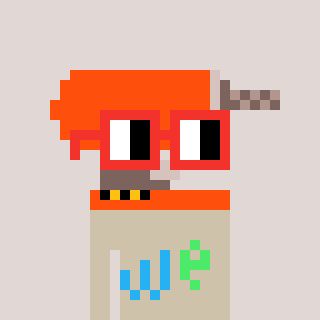
a pixel art character with square red glasses, a drill-shaped head and a bege-colored body on a warm background